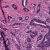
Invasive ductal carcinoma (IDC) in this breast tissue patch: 0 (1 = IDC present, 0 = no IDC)